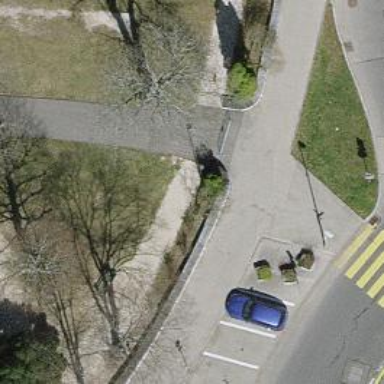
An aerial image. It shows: Asphalt sidewalk along the footway.